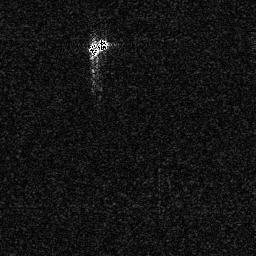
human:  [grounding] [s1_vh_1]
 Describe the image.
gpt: In the satellite image, there is  <ref>1 small ship </ref> <box>[[33, 13, 42, 21, 0]]</box> located at top.